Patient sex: M
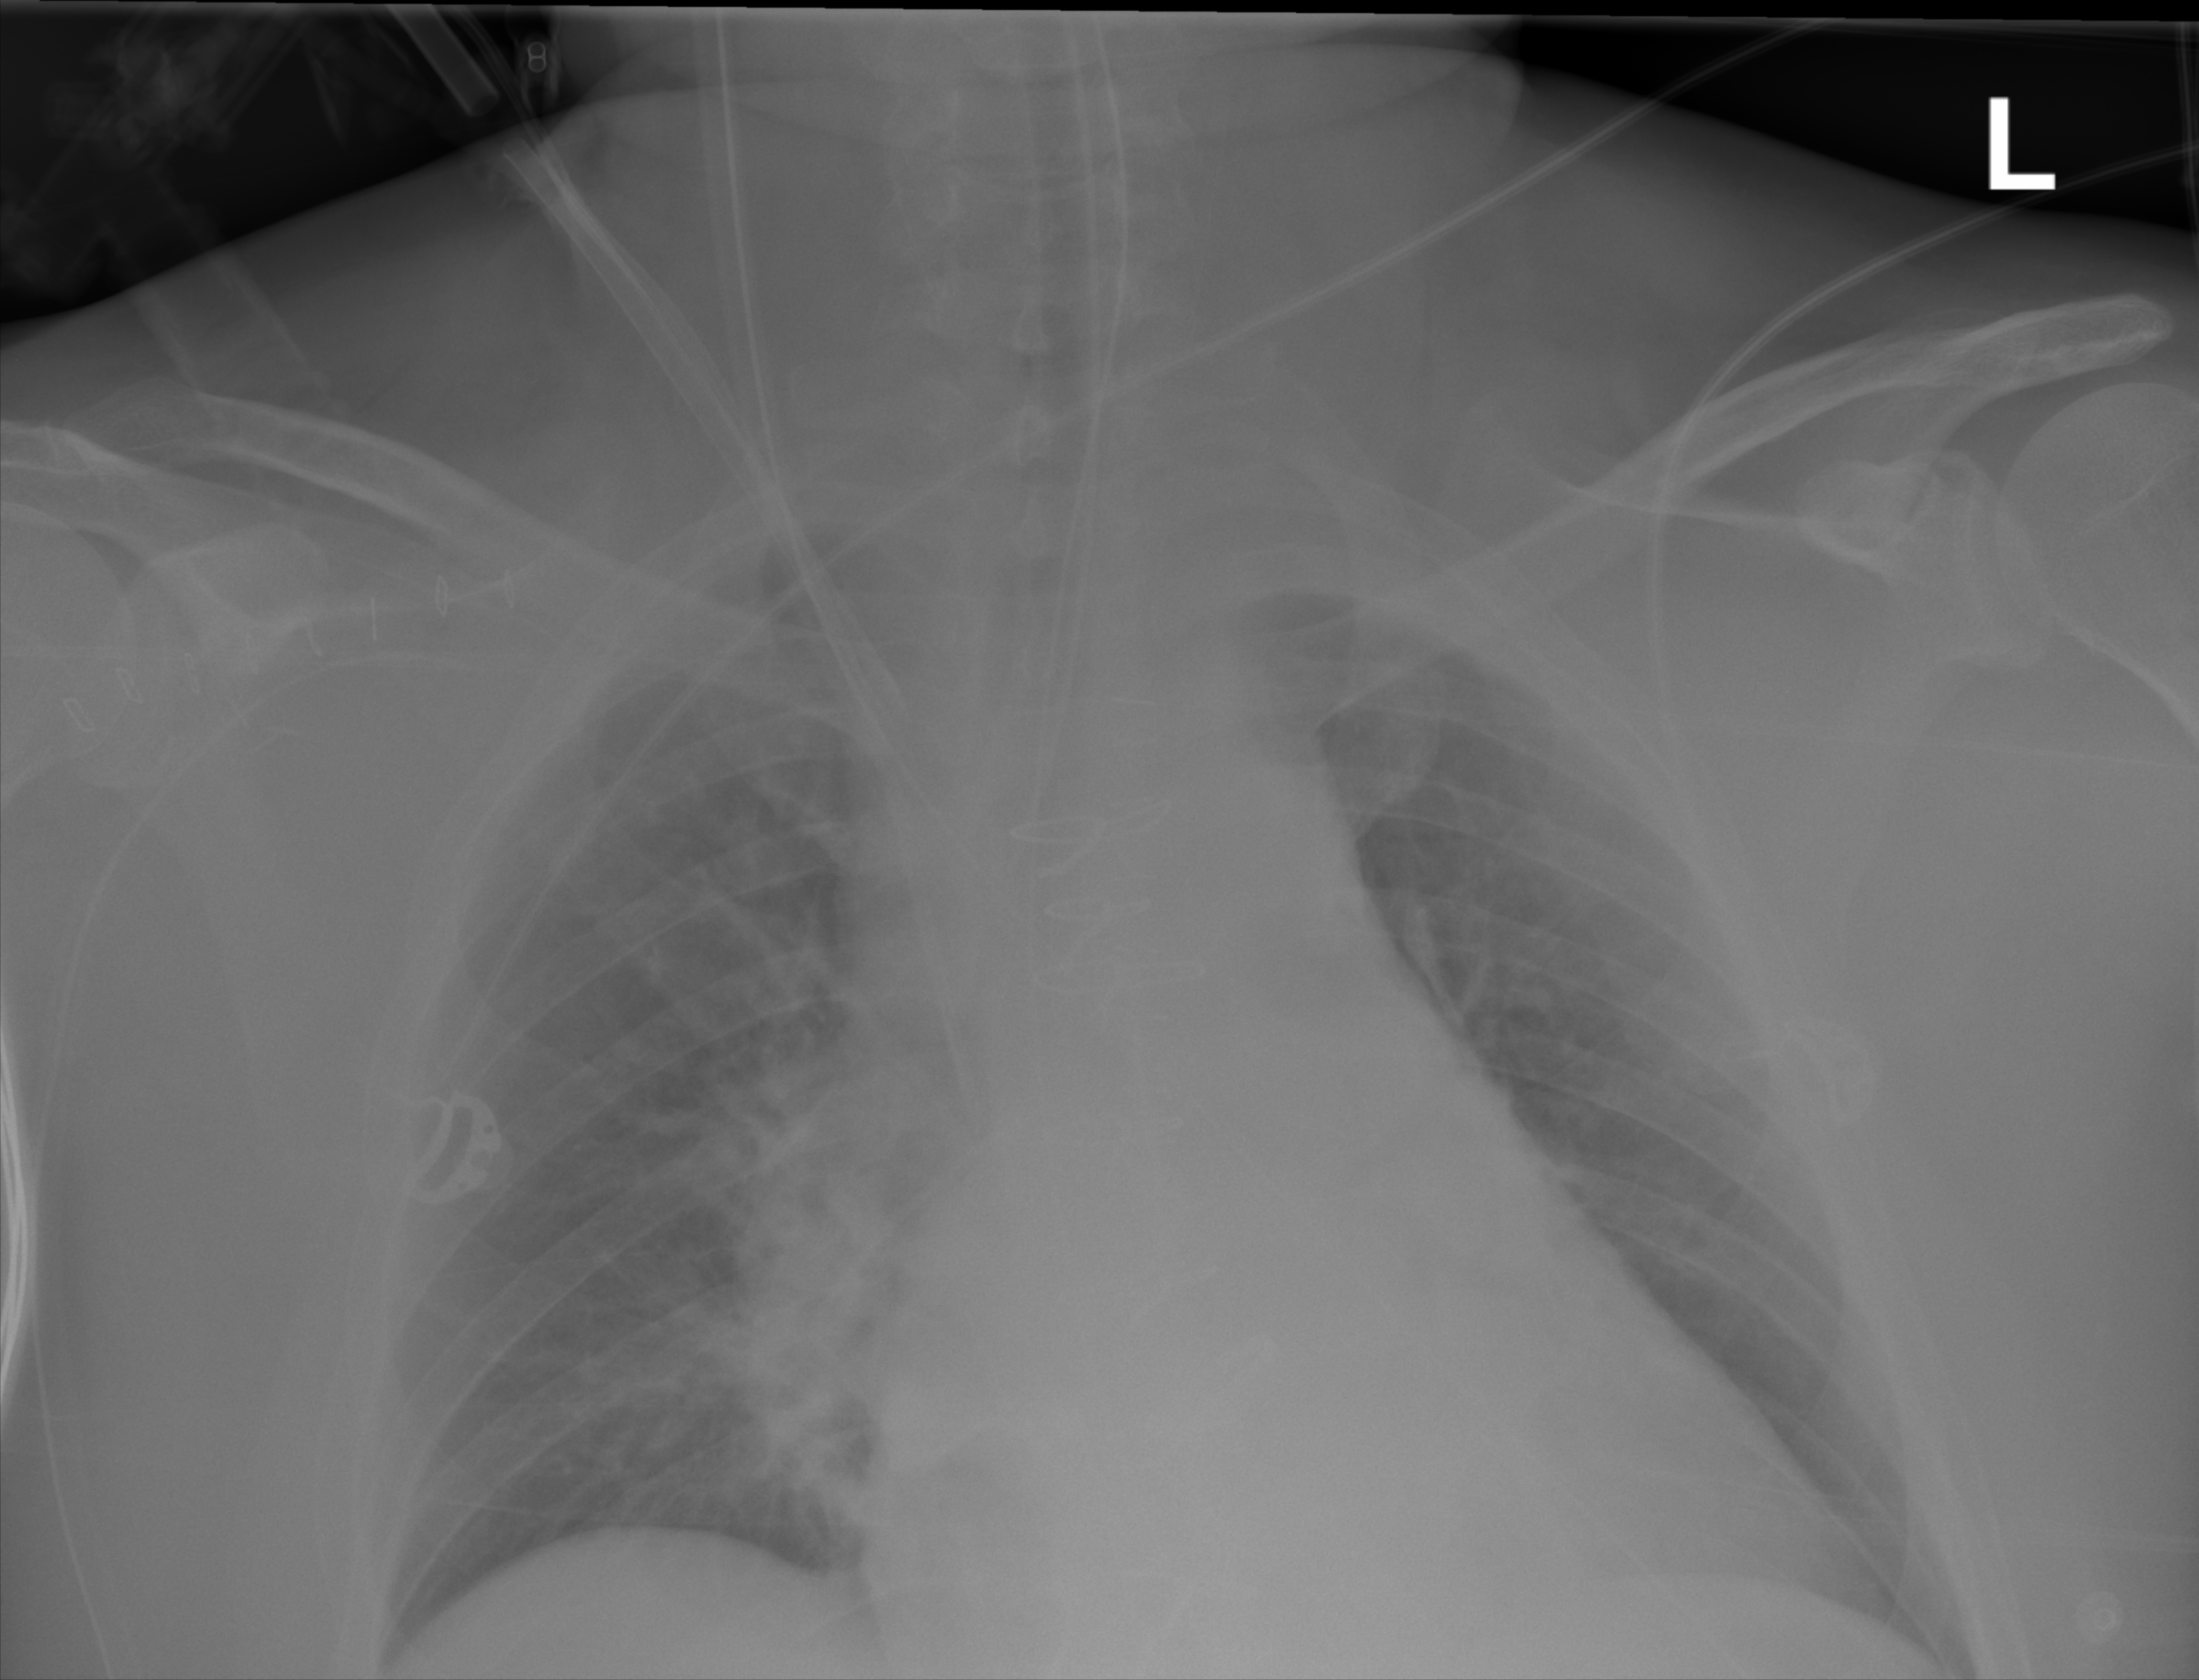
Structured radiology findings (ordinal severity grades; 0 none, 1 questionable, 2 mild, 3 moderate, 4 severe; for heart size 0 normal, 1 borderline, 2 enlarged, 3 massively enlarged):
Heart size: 1
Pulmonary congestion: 2
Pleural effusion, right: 0
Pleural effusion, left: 0
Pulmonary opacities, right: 0
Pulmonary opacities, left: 0
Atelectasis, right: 0
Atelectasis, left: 0